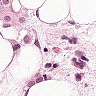
Metastatic tissue present: yes